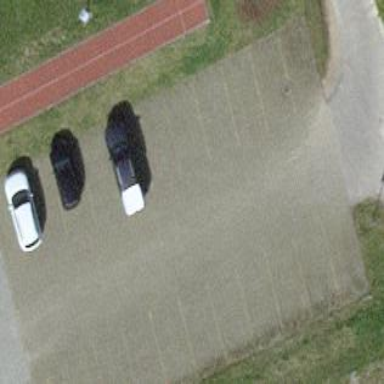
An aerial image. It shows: Parking area with surface.